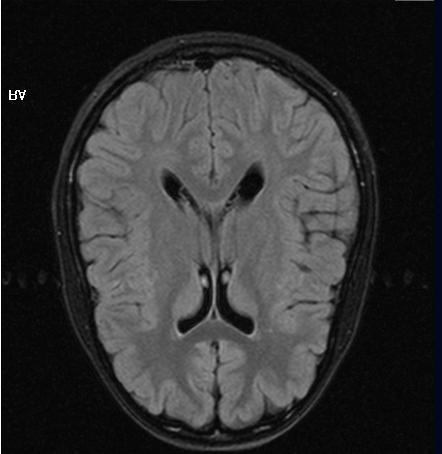
Label: notumor